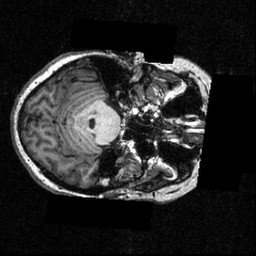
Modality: T1w
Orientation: axial
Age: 24
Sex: female
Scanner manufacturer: siemens
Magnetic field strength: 3.951 T
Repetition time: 1.5 s
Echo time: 0.00335 s